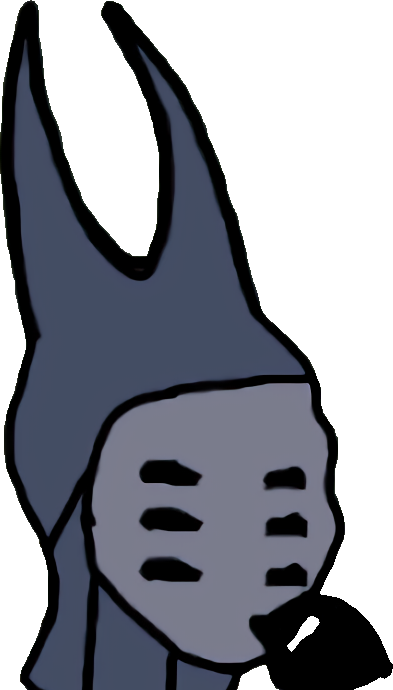
Label: 5_Smugjak